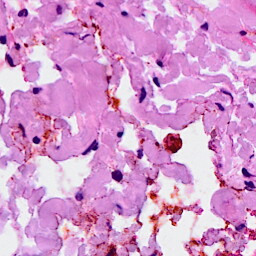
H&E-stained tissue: Breast